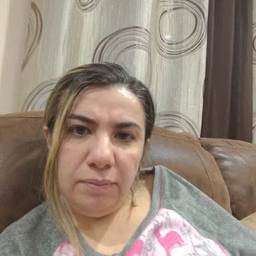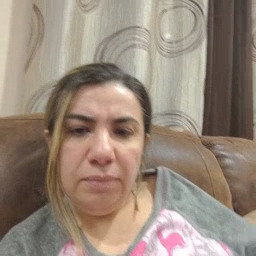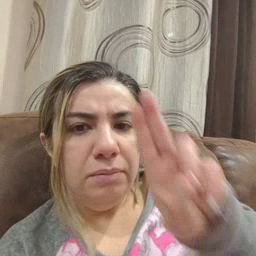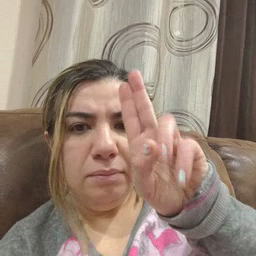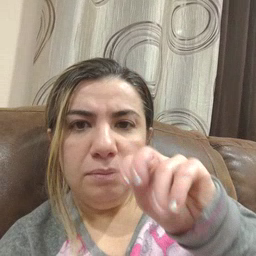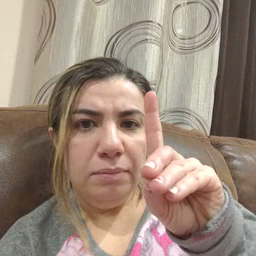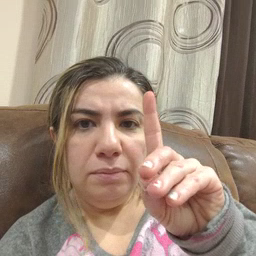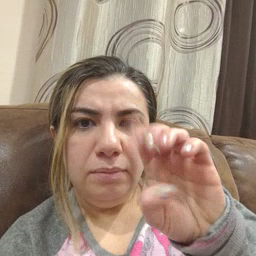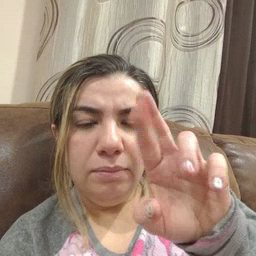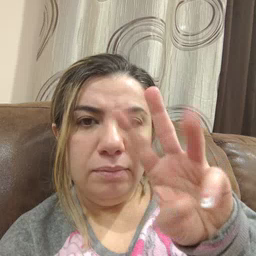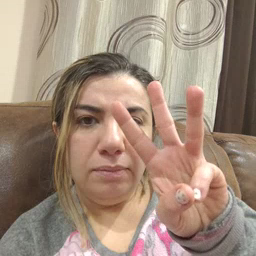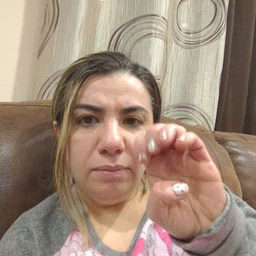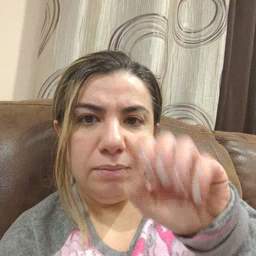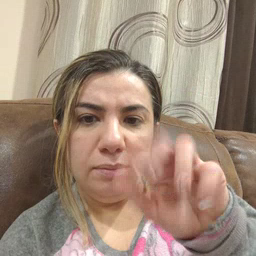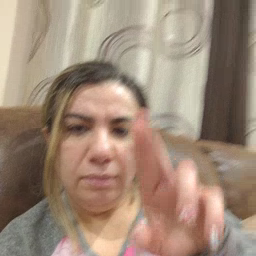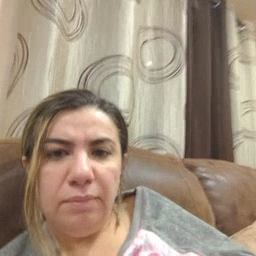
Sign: underwear